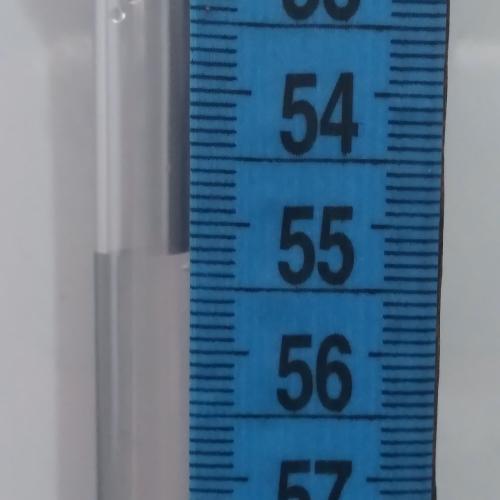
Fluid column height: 55.2 cm